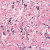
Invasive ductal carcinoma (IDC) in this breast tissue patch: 0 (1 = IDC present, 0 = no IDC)